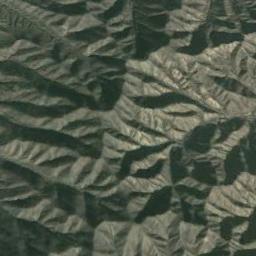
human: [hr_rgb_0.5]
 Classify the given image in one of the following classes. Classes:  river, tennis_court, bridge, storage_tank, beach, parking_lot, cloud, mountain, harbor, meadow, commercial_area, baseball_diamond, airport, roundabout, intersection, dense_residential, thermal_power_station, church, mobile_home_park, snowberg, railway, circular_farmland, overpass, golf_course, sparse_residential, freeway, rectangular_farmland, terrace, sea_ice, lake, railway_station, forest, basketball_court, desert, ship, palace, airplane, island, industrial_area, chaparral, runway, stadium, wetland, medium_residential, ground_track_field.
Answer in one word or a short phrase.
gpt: mountain